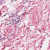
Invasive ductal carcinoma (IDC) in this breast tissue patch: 0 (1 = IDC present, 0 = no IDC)